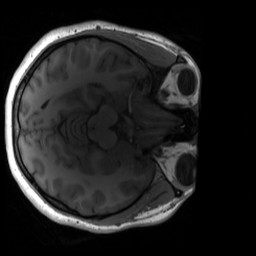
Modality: T1w
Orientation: axial
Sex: female